Question: Please read the question before flagging as duplicate. I'm trying to download a file by redirecting with Javascript to a controller action in my ASP.NET MVC3 project. It works perfectly in Firefox and IE8. Here's my Javascript code:
'''
<script type="text/javascript">
$(function(){
$(".pdf").click(function(e) {
e.preventDefault();
$.post("@Url.Action("PDF","Helper")", {id : @Model.ID} ,function(data){
if(data.message == "File not found.") {
alert(data.message);
} else {
location.href = '@Url.Action("PDF", "Helper", new { id = Model.ID })';
}
});
});
});
</script>
'''
Here's what I tried:
1. I added return false; with all the things below
2. I changed the line to: window.location.href = "../../Helper/PDF/@Model.ID";
3. I tried window.location instead
4. I changed relative link to full link
5. Tried without window
6. Tried: setTimeout(function() {
document.location.href = '@Url.Action("PDF", "Helper", new { id = Model.ID })'
},500);
7. I added the line: window.event.returnValue = false;
it gave the error "window.event is not defined". I replaced it with e.
8. I wrote "http://www.google.com" instead, and it didn't work too. However, it worked in a separate html file only consists of location.href = "http://www.google.com";.
All of this worked in IE8 and Firefox but not in Chrome. What can I do to resolve this?
:
This is generated script:
'''
$(function(){
$(".pdf").click(function(e) {
e.preventDefault();
$.post("/Helper/PDF", {id : 130405002} ,function(data){
if(data.message == "File not found.") {
alert(data.message);
} else {
location.href = '/Helper/PDF/130405002';
}
});
});
});
'''
This is the generated HTML where I call the function:
'''
<input class="pdf" type="button" value="Download File" />
'''
Debugging the action I got these results; at the console Status is "failed". 'Type' is "application/pdf" as expected and 'Size' is 198 kb, it's the file size. Method is 'POST'.
This is my console output:
>
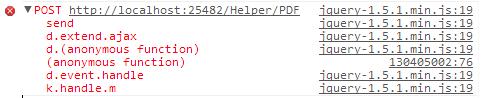
Answer: I changed the script with the following:
'''
<script type="text/javascript">
$(function () {
$(".pdf").click(function () {
$.get('@Url.Action("PDFAvailable", "Helper")', { id: @Model.ID }, function (data) {
if(data.message == "File not found.") {
alert(data.message);
} else {
location.href = '@Url.Action("PDF", "Helper", new { id = Model.ID })';
}
});
});
});
</script>
'''
You see, I added a new controller action, which only controls if the file exists and call the file action. This works across all browsers, at least the ones I have. I don't exactly know, but this might be a bug or security precaution in Chrome.